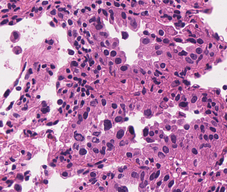
Tumor epithelial tissue: yes
Tumor-associated stroma tissue: yes
Normal tissue: no